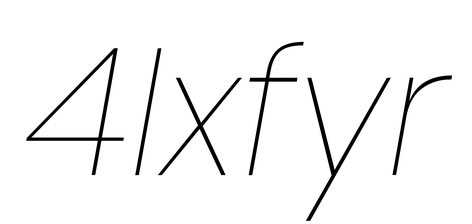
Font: Poppins-ThinItalic